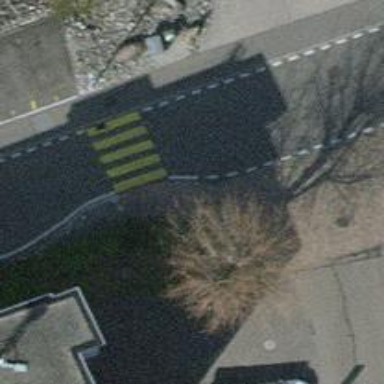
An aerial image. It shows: Marked road crossing.